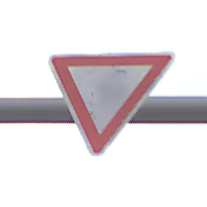
Verkehrszeichen: VorfahrtGewaehren
Umgebung: Outdoor, RoadRail
Tageszeit: MorningAfternoon
Wetter: PartlyCloudy
Licht: Natural
Jahreszeit: NotSpecified
Kontrast: LowContrast